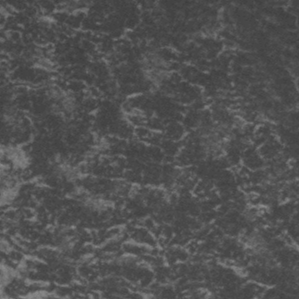
Label: frost